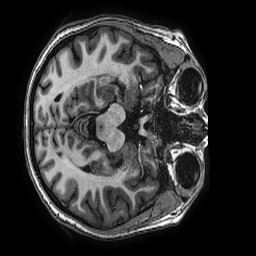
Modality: T1w
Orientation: axial
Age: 27
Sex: female
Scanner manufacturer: ge
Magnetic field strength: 3 T
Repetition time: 0.00766 s
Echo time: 0.003476 s